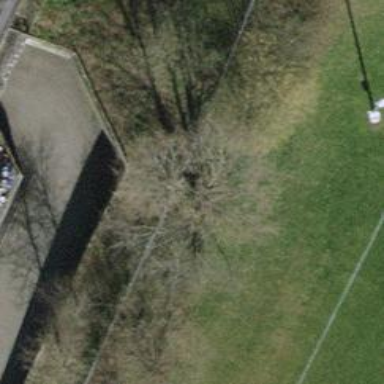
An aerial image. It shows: Avenue lined with trees.